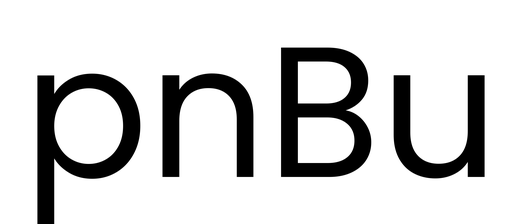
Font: Poppins-Regular